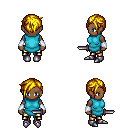
a pixel art fantasy rpg character, female body template, human, dark skin, teal tunic, gold greaves, blonde pixie cut hairstyle, white cloth bracers, metal boots, dagger, four views (front, back, left, right), 2x2 character sprite sheet, small pixel art, hard edges, no anti-aliasing